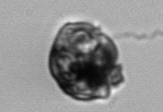
Label: Proterythropsis